Interaction volume radius: 5 \u00c5
Interaction volume height: 25 \u00c5
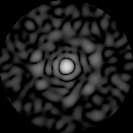
Disorder parameter: 0.8746